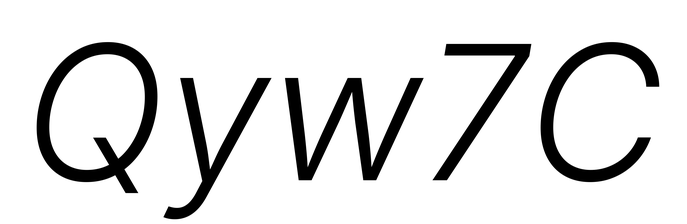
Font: Inter-Italic_Light_Italic